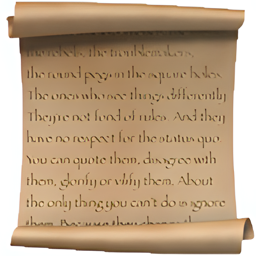
Name: scroll
Emoji: 📜
Group: Objects
Sub-group: book-paper